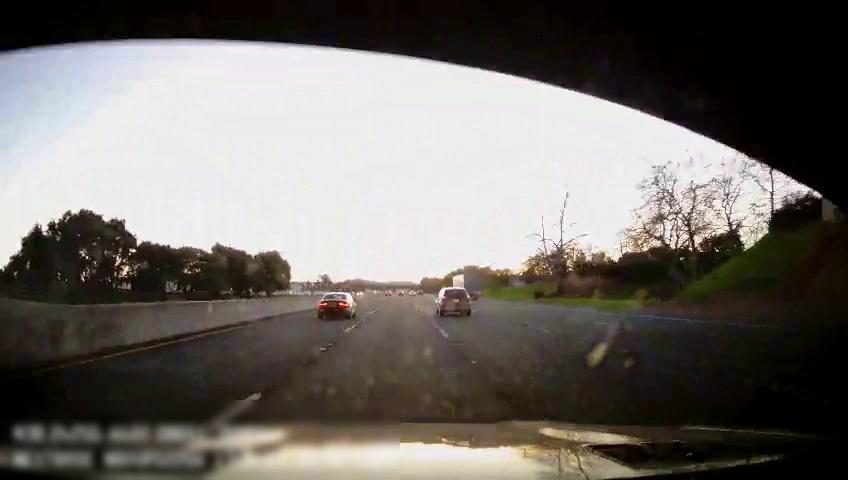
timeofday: Day
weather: Sunny
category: Drivable Space
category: Vehicles | Truck
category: Vehicles | SUV
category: Vehicles | Car
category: Lanes | Current Lane
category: Lanes | Alternate Lane
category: Lanes | Alternate Lane
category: Lanes | Current Lane
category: Lanes | Alternate Lane
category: Lanes | Alternate Lane